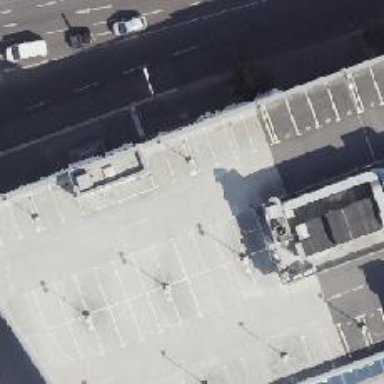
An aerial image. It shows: Department store.